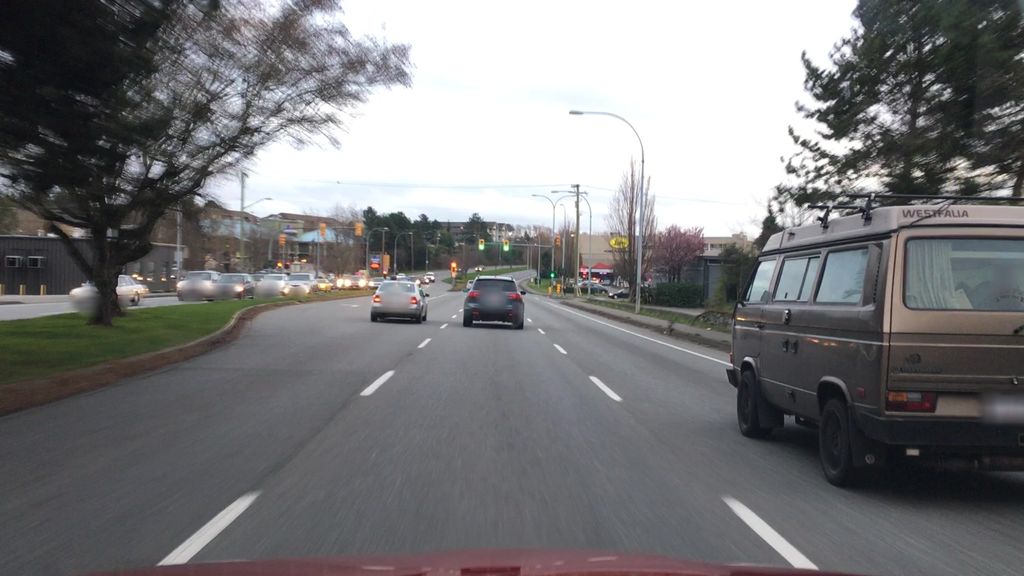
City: victoria